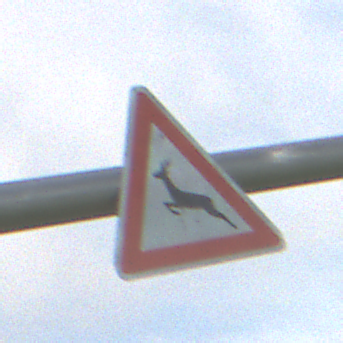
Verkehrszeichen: WildwechselRechts
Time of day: MorningAfternoon
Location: Outdoor (Nature)
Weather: PartlyCloudy
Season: NotSpecified
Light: Natural